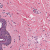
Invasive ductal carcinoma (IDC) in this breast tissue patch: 0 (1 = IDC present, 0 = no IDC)